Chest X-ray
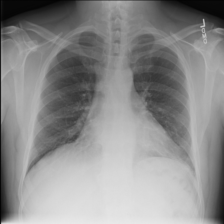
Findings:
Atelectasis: negative
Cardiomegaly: negative
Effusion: negative
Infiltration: negative
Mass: negative
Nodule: negative
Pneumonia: negative
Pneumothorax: negative
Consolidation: negative
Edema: negative
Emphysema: negative
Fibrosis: negative
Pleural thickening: negative
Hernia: negative